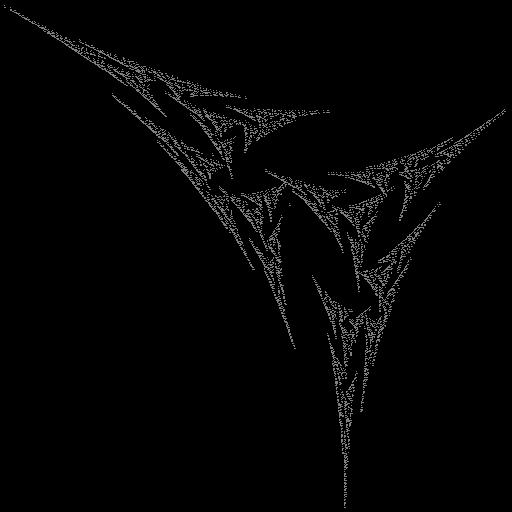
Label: snowcap